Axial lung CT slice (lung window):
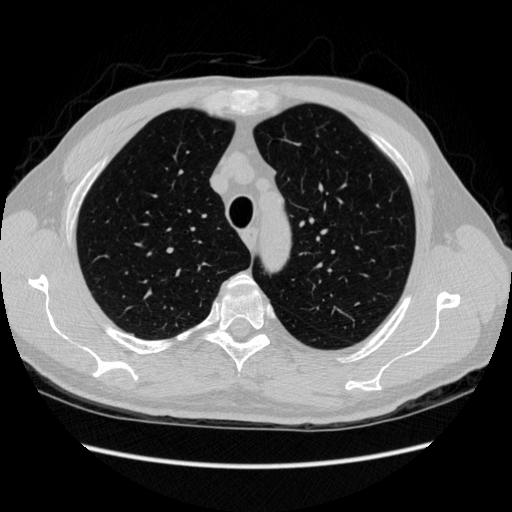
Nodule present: no